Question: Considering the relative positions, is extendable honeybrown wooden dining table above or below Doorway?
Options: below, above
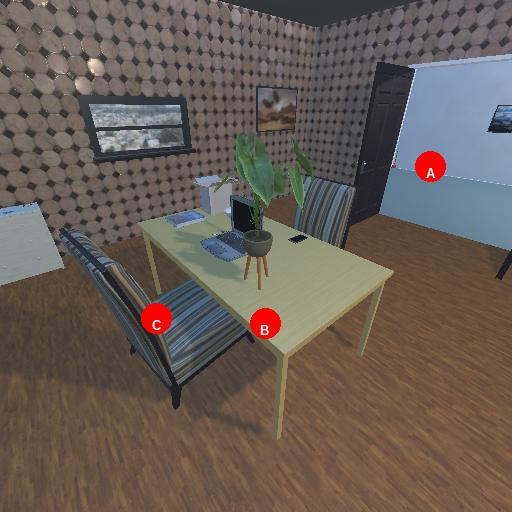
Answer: below